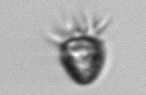
Label: Ciliophora